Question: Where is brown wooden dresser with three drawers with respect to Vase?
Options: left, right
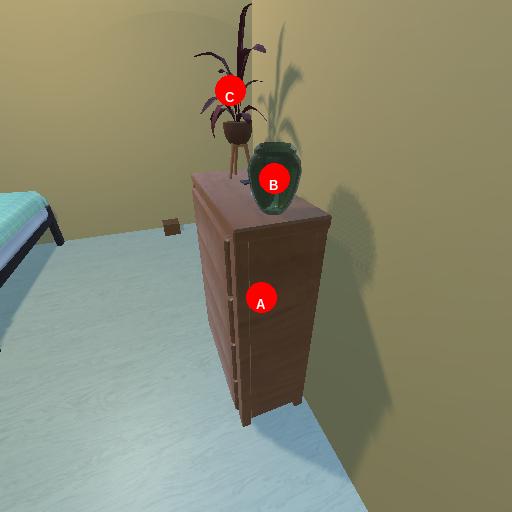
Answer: left